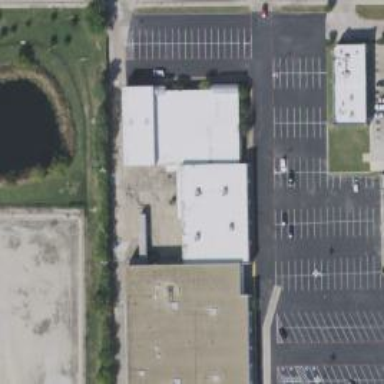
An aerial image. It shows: Retail building.